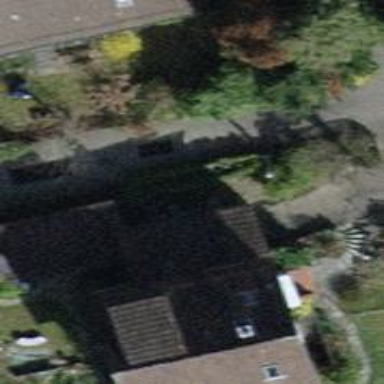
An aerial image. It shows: Detached building.